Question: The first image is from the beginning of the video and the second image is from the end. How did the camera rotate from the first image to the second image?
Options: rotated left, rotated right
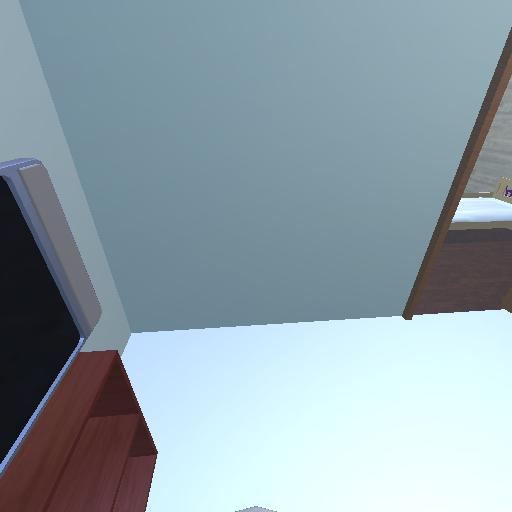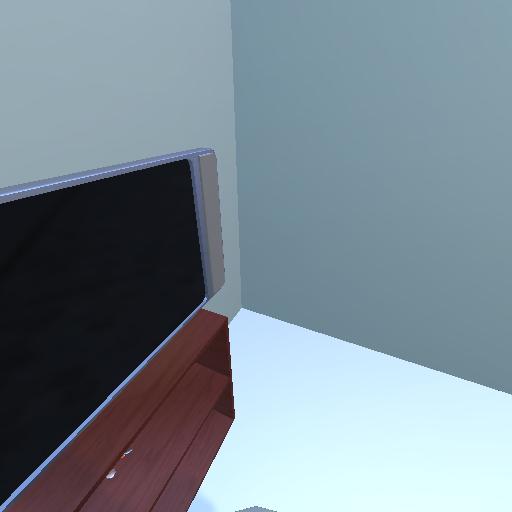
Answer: rotated left